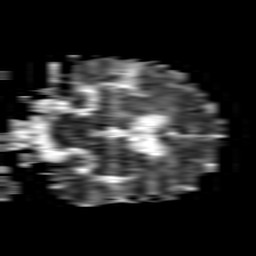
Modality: ADC
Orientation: coronal
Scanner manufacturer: philips
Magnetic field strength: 1.5 T
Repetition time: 3.406 s
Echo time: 0.06922 s